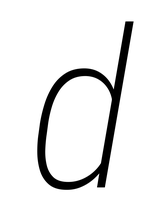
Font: Roboto-Italic_Condensed_ExtraLight_Italic